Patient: sex F, age 59
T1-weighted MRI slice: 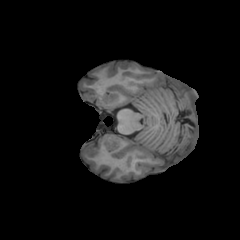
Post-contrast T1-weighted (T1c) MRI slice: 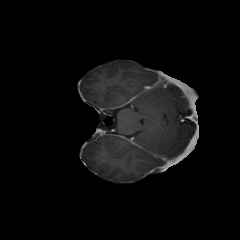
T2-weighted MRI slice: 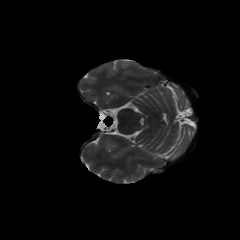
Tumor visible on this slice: no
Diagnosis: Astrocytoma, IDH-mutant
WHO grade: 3